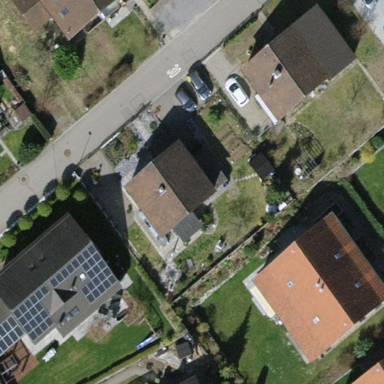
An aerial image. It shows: Detached building.